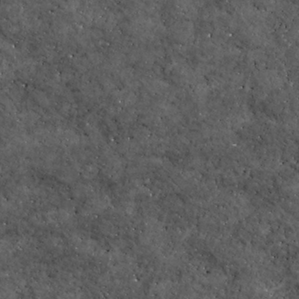
Label: non_frost